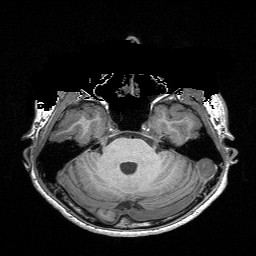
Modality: T1w
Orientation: coronal